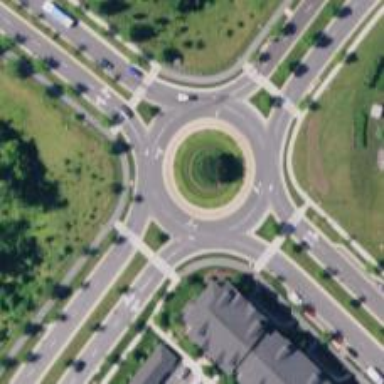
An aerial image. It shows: Secondary road with asphalt surface leading to roundabout.